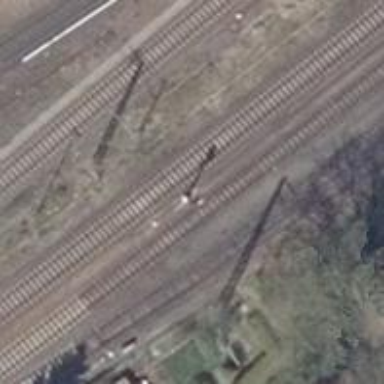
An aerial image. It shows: Railway signal.